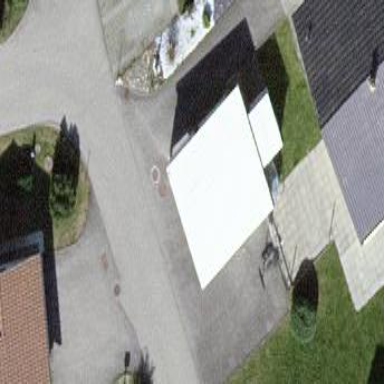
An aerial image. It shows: Garage building.